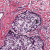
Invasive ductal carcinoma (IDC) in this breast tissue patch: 0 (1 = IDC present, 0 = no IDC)